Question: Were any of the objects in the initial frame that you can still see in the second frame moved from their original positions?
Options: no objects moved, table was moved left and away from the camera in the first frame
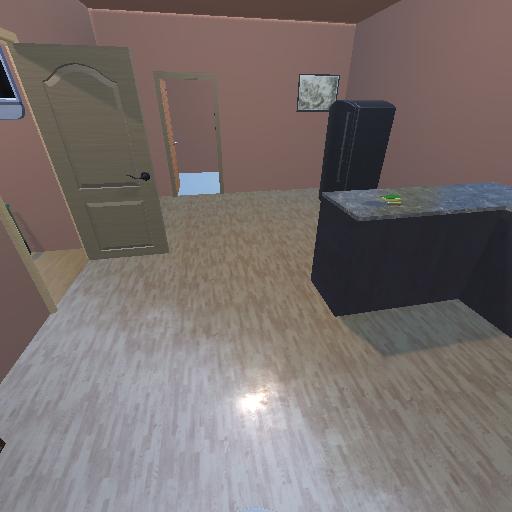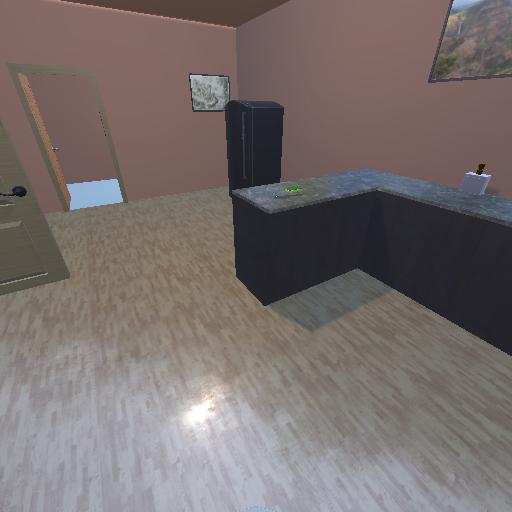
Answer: no objects moved